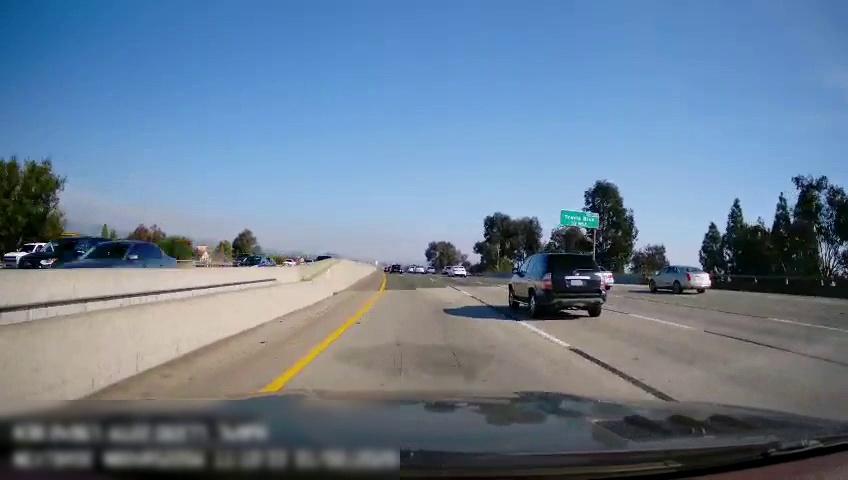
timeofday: Day
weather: Sunny
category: Drivable Space
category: Vehicles | Truck
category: Vehicles | Car
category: Vehicles | Car
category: Vehicles | Car
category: Vehicles | Car
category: Vehicles | Car
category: Vehicles | Truck
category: Vehicles | Car
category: Vehicles | SUV
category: Vehicles | Car
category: Vehicles | Car
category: Vehicles | Car
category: Vehicles | Car
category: Vehicles | SUV
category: Vehicles | SUV
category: Vehicles | Car
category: Lanes | Alternate Lane
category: Lanes | Current Lane
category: Lanes | Current Lane
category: Lanes | Alternate Lane
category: Lanes | Alternate Lane
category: Lanes | Alternate Lane
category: Traffic | Signs